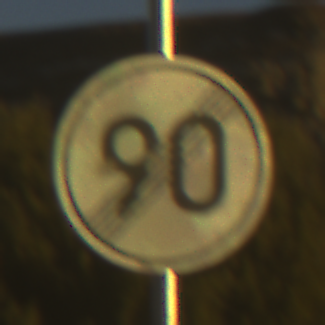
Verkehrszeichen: EndeGeschwindigkeit90
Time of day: SunriseSunset
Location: Outdoor (Nature)
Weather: Clear
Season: NotSpecified
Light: Natural